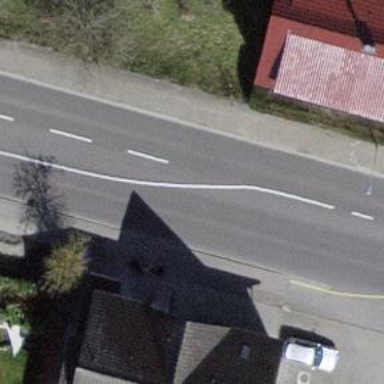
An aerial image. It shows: Primary highway with asphalt surface. There are sidewalks on both sides of the road.